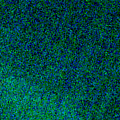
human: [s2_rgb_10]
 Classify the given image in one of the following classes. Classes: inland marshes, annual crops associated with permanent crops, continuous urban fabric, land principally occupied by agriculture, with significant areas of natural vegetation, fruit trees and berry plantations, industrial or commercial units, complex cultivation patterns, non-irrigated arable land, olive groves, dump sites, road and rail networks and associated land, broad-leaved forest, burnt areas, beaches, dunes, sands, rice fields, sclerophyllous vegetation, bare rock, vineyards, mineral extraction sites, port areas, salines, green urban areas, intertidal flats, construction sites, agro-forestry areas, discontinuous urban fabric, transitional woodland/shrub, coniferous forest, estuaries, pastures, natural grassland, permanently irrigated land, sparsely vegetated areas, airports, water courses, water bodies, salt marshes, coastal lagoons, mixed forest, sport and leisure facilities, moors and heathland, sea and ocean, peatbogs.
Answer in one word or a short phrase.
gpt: sea and ocean